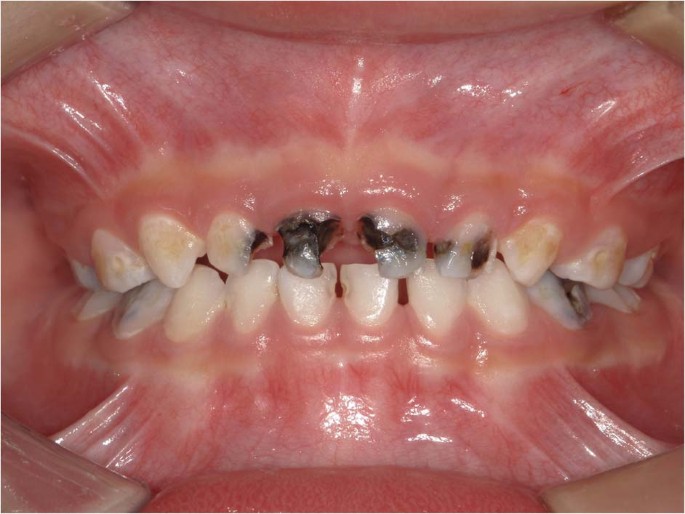
Condition: Caries